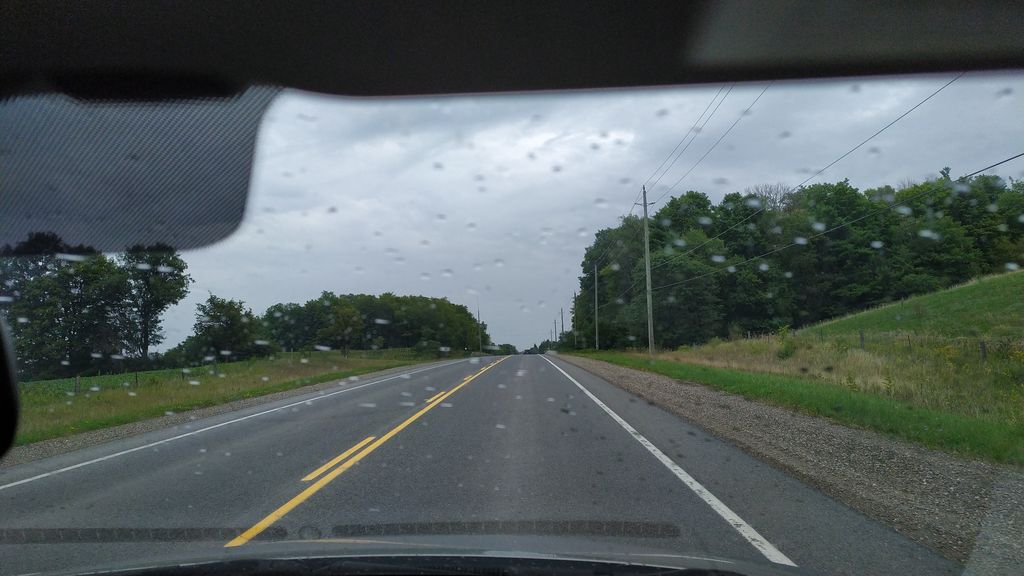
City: kitchener-waterloo